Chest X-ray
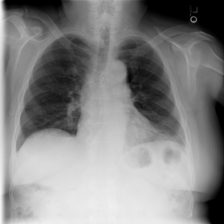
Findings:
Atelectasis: negative
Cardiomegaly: negative
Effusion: negative
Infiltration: negative
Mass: negative
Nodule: negative
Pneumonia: negative
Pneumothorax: negative
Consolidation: negative
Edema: negative
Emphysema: negative
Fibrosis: negative
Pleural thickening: negative
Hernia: negative